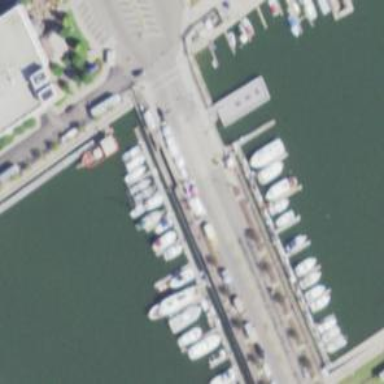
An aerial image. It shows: Man-made pier.